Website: home-depot
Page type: billing-address
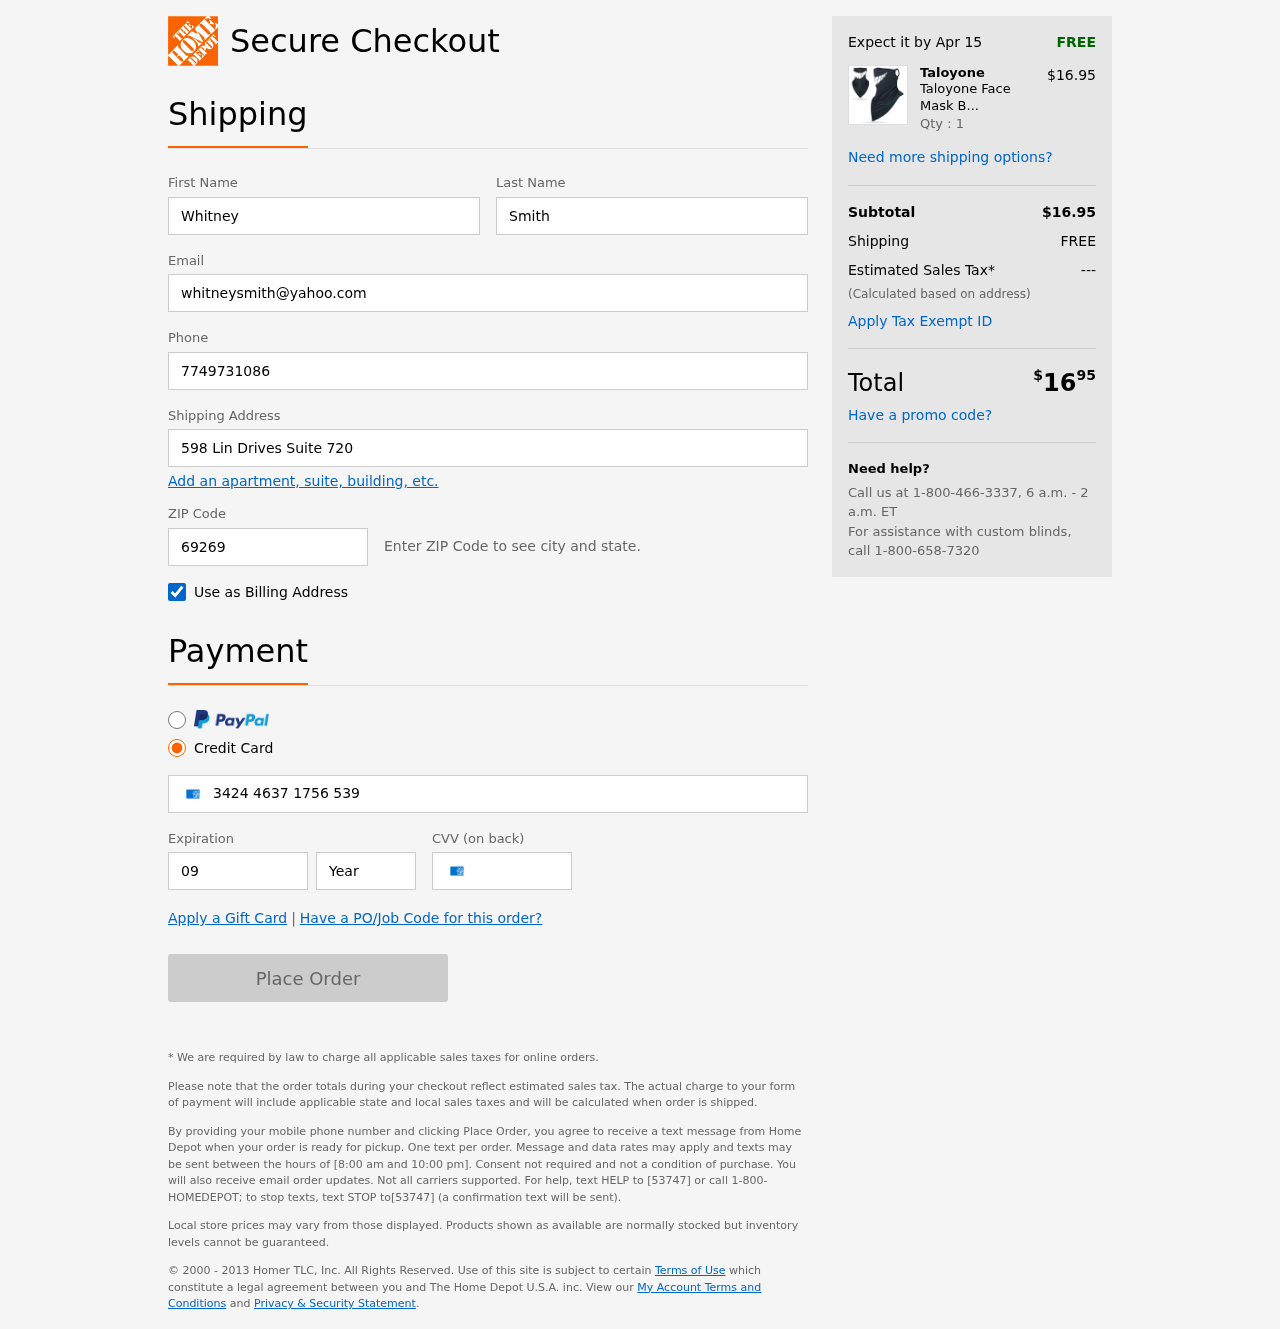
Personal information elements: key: PII_FIRSTNAME
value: Whitney
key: PII_LASTNAME
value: Smith
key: PII_EMAIL
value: whitneysmith@yahoo.com
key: PII_PHONE
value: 7749731086
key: PII_STREET
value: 598 Lin Drives Suite 720
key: PII_POSTCODE
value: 69269
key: PII_CARD_NUMBER
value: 3424 4637 1756 539
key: PII_CARD_EXPIRY_MONTH
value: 09
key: PII_CARD_CVV
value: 1651
Product elements: key: PRODUCT1_BRAND
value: Taloyone
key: PRODUCT1_NAME
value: Taloyone Face Mask Bandanas Neck Gaiter Ear Loops Face Balaclava Non Slip Light Cool Breathable Band
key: PRODUCT1_PRICE
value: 16.95
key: PRODUCT1_QUANTITY
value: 1
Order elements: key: ORDER_DELIVERY_DATE
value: Apr 15
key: ORDER_SUBTOTAL
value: $16.95
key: ORDER_SHIPPING_COST
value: FREE
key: ORDER_TAX
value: ---
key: ORDER_TOTAL2
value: $1695